Question: I've been searching around for a good way to implement the hierarchy below.
I've completed the implementation of the login and the 'UITabBarController' for the other three views.
What i need now is for the selected tab to act as the 'rootviewcontroller' in my soon to be implemented 'UINavigationcontroller', which is supposed to handle pushing and popping from and to the detailed views.
'''
LoginView--
TabBarController - Holds it's own view and the three views below.
OneView (If selected should be root for UINavigationcontroller)
- DetailView (DetailView of OneView)
-DetailView (Details of detailview)
AnotherView (If selected should be root for UINavigationcontroller)
- DetailView (DetailView of AnotherView)
-DetailView (Details of detailview)
AThirdView (If selected should be root for UINavigationcontroller)
- DetailView (DetailView of AThirdView)
-DetailView (Details of detailview)
'''
The three views, lon, schema and tidsaldo are all connected to the 'UITabBarController' in the interface builder.
So, what i basically need help with, is some guidelines and/or tips on how to make either of those three tabs the root for my 'UINavigationController'.
What i've tried among other things is to grab hold of the 'App Delegate' and adding the subview of the current 'rootviewcontroller' for the 'UINavigationController'. But that makes me loose the tabbar somehow.
Any tips and/or pointers are highly appreciated.
PS. There might be typos.

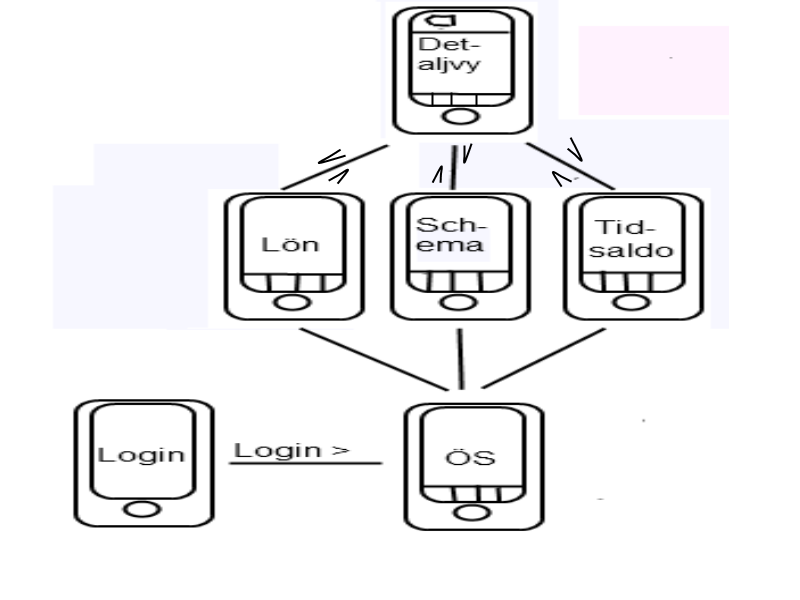
Answer: Solved by adding 'Navigationcontrollers' in the 'Tabbarcontroller' instead of 'Viewcontrollers'.